Interaction volume radius: 5 \u00c5
Interaction volume height: 40 \u00c5
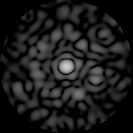
Disorder parameter: 0.8344